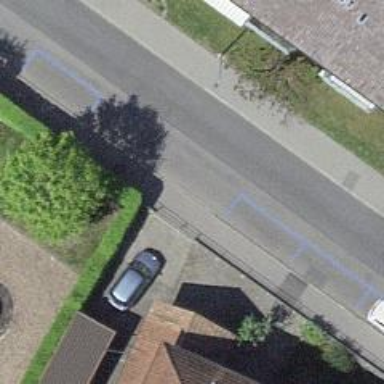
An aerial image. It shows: Street side parking area.